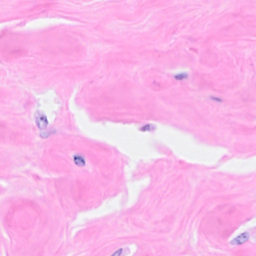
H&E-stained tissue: Breast